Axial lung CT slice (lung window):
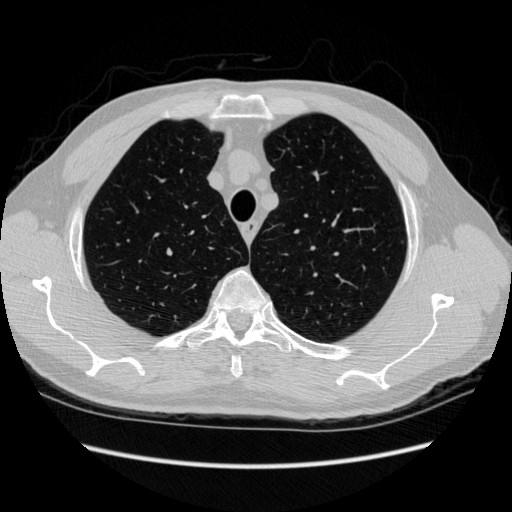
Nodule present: no